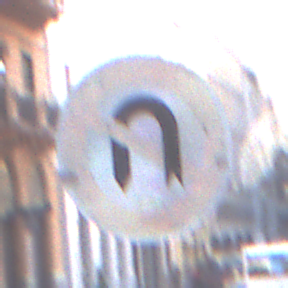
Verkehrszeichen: VerbotWenden
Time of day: SunriseSunset
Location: Outdoor (Urban)
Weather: PartlyCloudy
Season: NotSpecified
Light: Natural